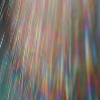
Label: sunburn